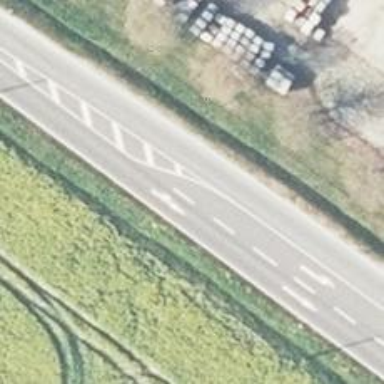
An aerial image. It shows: Asphalt road classified as primary highway.